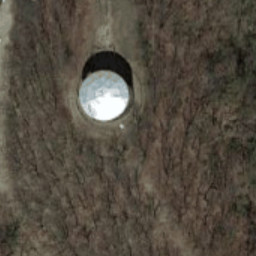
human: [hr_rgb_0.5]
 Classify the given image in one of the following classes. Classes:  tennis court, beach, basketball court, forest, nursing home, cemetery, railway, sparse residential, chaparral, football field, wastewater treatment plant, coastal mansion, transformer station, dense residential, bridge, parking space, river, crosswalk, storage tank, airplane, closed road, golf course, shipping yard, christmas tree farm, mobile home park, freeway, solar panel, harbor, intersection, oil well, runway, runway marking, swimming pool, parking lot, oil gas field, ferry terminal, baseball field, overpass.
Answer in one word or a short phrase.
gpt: storage tank